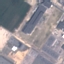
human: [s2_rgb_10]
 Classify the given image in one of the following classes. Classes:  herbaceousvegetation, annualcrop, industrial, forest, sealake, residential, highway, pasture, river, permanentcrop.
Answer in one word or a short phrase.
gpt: Industrial